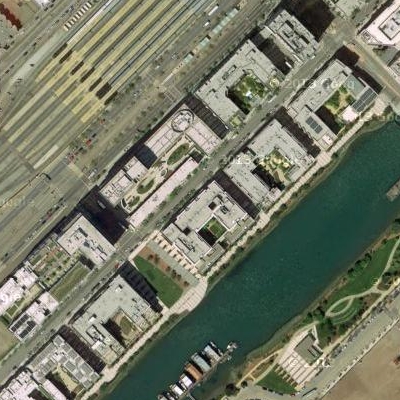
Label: cIndustry